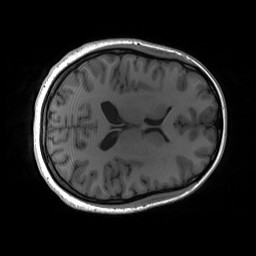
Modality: T1w
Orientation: axial
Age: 33
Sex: female